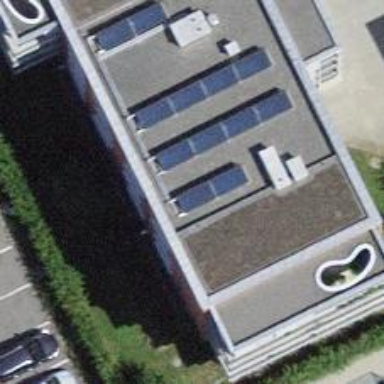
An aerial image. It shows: Solar photovoltaic panel generator.